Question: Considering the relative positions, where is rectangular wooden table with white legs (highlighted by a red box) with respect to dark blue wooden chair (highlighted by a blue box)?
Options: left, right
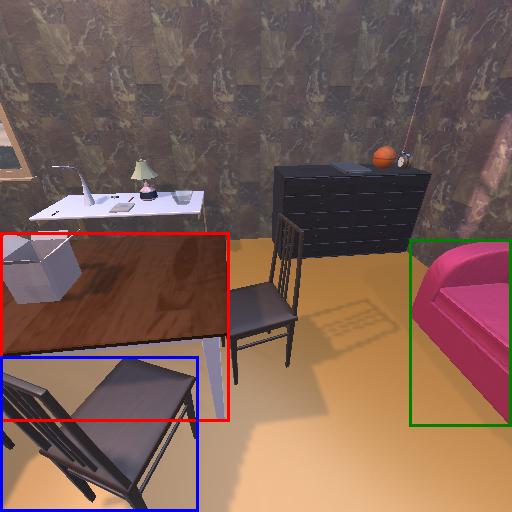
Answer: left